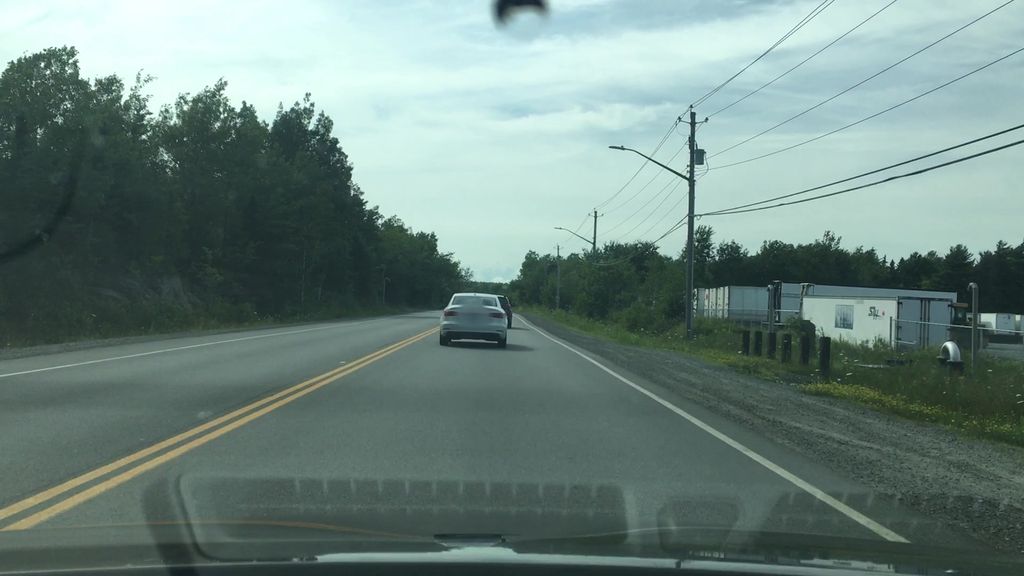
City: halifax